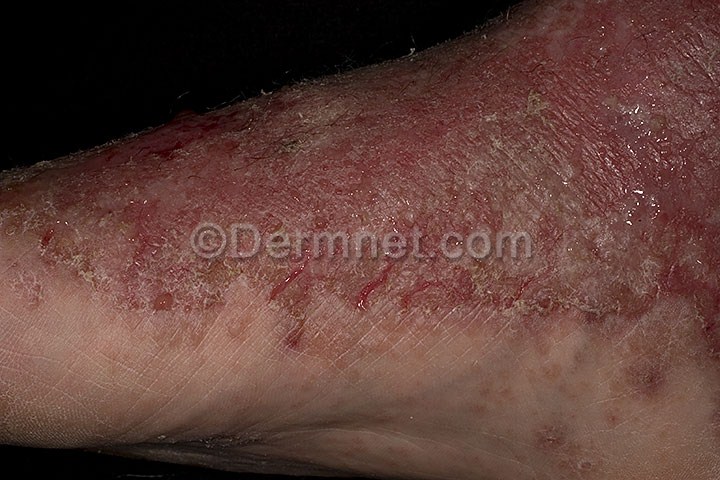
Disease: Eczema Photos